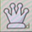
Piece: wQ